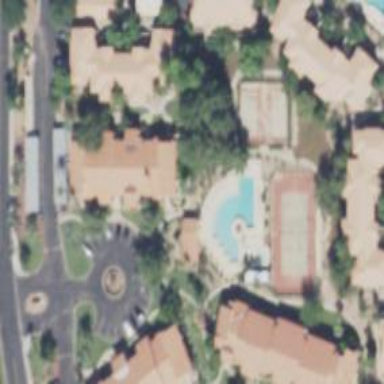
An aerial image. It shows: Swimming pool located in leisure land.